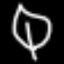
Label: leaf